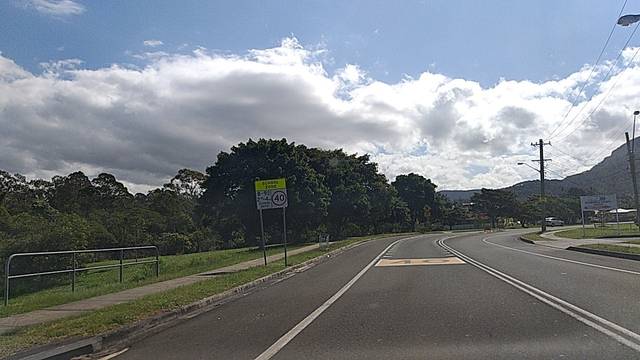
Region: Australia
Coordinates: -34.459, 150.837